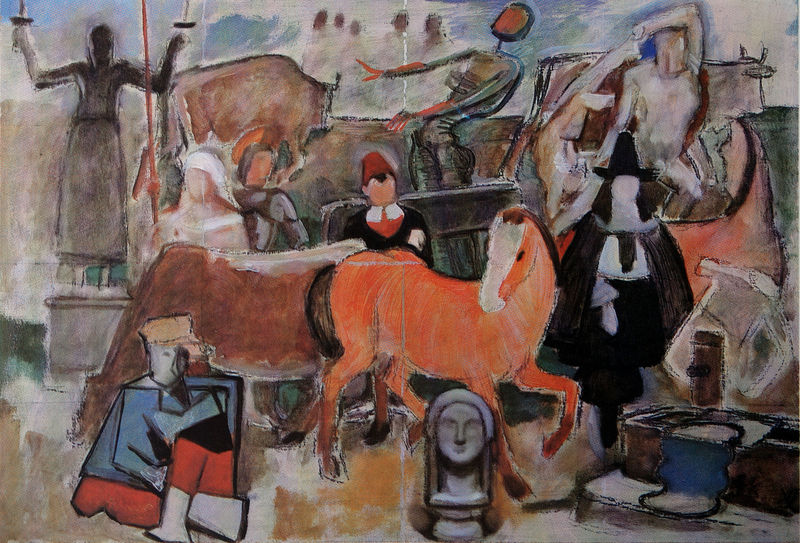
Titel: Entwurf zu einer Komposition mit dem roten Pferd
Künstler: Johannes Schmid-Schilding
Standort: Rosenheim
Institution: Städtische Galerie Rosenheim
Schlagwörter: blau, mann, wasser, kubismus, menschen, braun, frau, grau, hut, orange, schwarz, weiss, rot, tiere, barock, kühe, figur, mantel, kind, rosa, brunnen, pferd, statue, vase, spanien, abstrakt, farben, formen, kuh, büste, junge, collage, knabe, dali, griechenland, bettler, ochse, ochsen, stier, standbild, türke, fez, bildzitate